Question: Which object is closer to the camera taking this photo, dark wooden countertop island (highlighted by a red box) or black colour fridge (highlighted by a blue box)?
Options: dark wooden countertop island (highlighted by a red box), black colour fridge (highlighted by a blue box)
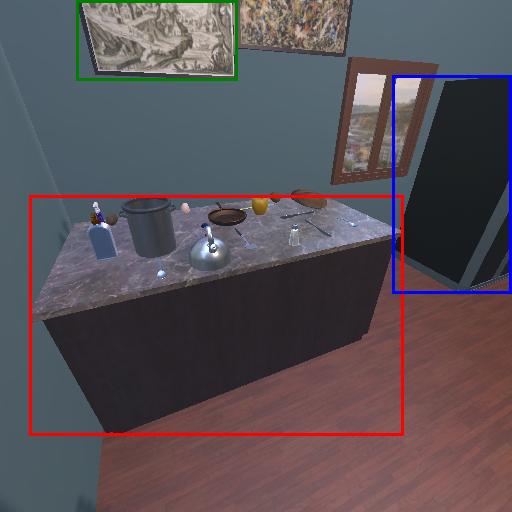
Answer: dark wooden countertop island (highlighted by a red box)